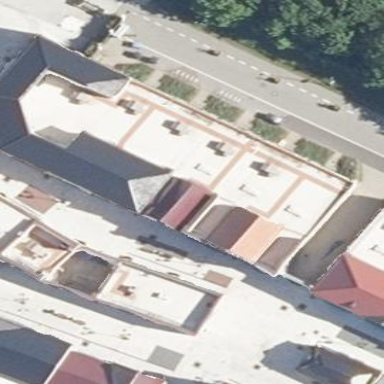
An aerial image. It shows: Retail building.